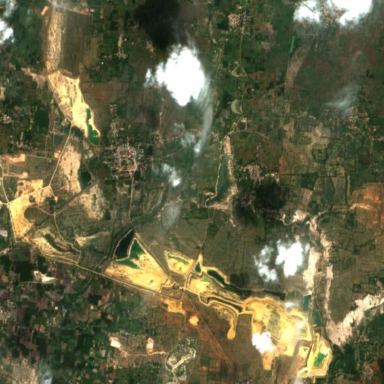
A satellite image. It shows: Quarry area.